Interaction volume radius: 10 \u00c5
Interaction volume height: 15 \u00c5
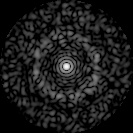
Disorder parameter: 0.8517